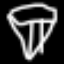
Label: diamond